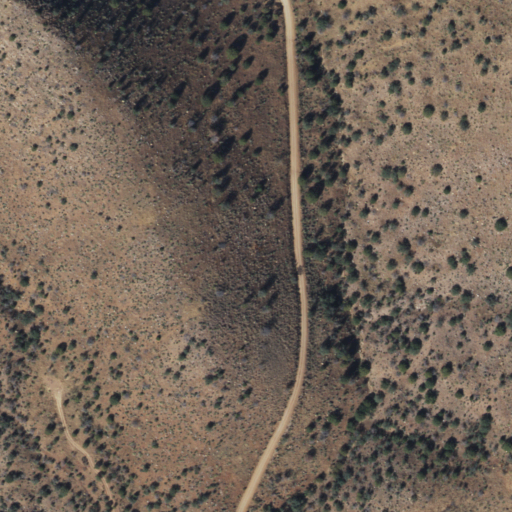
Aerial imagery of gap in Arizona named Middlemarch Pass containing shrub and evergreen forest